Question: Good day,
I have use YOLOv3 model to detect only human objects appear in the scene. Basically, YOLO model tries to detect human objects in each frame, although it seems like tracking since the bounding box is constantly moves.
I am looking for a feasible method to track each detected human objects by assigning an identifier to each of them. (Please see provided image)
Following codes are used to draw a bounding box based on left, top, right, bottom, which imply x, width, y, height. Is that possible for me to assign an identifier to each detected human objects?
E.g. Assign ID_1 to detected "person:0.73", while assign ID_2 to "person:1.00"
Much appreciate your help and time, thank you.
Trying to assign an identifier to each detected person

'''
def drawPred(classId, conf, left, top, right, bottom):
# Draw a bounding box.
cv2.rectangle(resized_frame, (left, top), (right, bottom), (255,0,255), 5)
label = '%.2f' % conf
# Get the label for the class name and its confidence
if classes:
assert(classId < len(classes))
label = '%s:%s' % (classes[classId], label)
#Display the label at the top of the bounding box
labelSize, baseLine = cv2.getTextSize(label, cv2.FONT_HERSHEY_SIMPLEX, 0.5, 1)
top = max(top, labelSize[1]) - 5
cv2.putText(resized_frame, label, (left, top), cv2.FONT_HERSHEY_SIMPLEX, 1, (0,255,255), 2)
'''
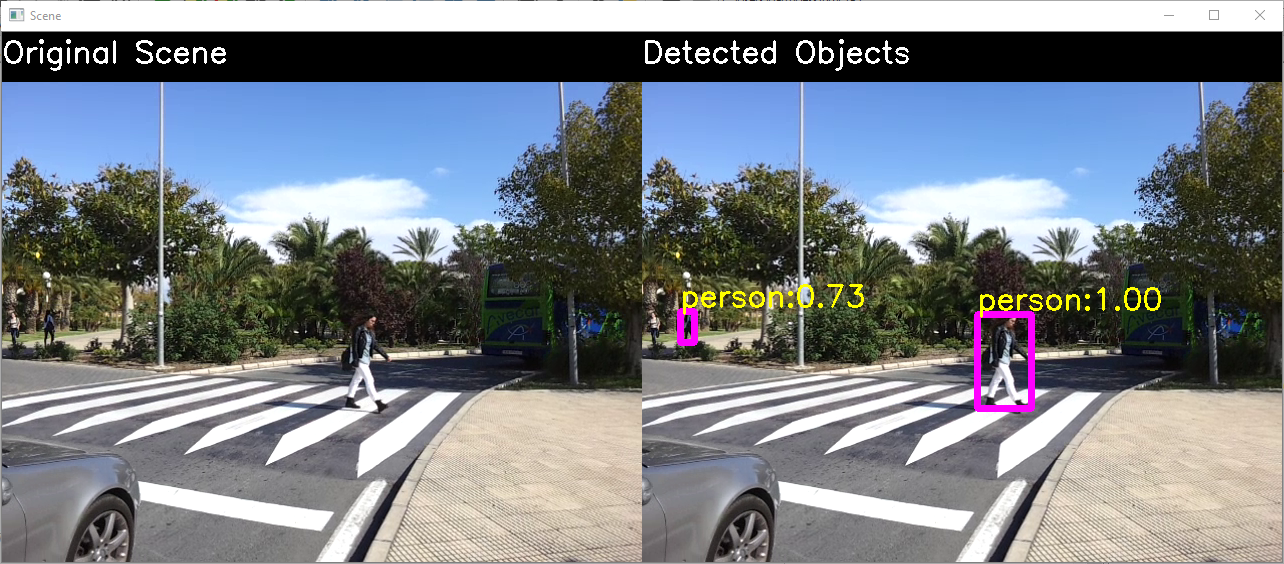
Answer: If C++ implementation is okay, You probably want to use this popular github repository <URL>
If you read the documentation, it has C++ API which you can use darknet as library (so you can use your yolo model) and load it to your C++ program. Take a look at C++ program example that use darknet library here <URL> .
In that C++ code, the author gives 3 option to do object tracking :
1. Track Optical Flow algorithm, but it only works for live detection, not for video. You can use the algorithm by uncomment this line //#define TRACK_OPTFLOW . Take a look at line 508 ~ 522
'''
#ifdef TRACK_OPTFLOW
if (detection_data.new_detection) {
tracker_flow.update_tracking_flow(detection_data.cap_frame, detection_data.result_vec);
while (track_optflow_queue.size() > 0) {
draw_frame = track_optflow_queue.back();
result_vec = tracker_flow.tracking_flow(track_optflow_queue.front(), false);
track_optflow_queue.pop();
}
}
else {
track_optflow_queue.push(cap_frame);
result_vec = tracker_flow.tracking_flow(cap_frame, false);
}
detection_data.new_detection = true; // to correct kalman filter
#endif //TRACK_OPTFLOW
'''
1. Kalman Filter, not really recommended because it's not really accurate, but might work for CCTV or stationary camera. To use kalman filter change this value to true bool const use_kalman_filter = false;. Take a look at line 524 ~ 532
'''
// track ID by using kalman filter
if (use_kalman_filter) {
if (detection_data.new_detection) {
result_vec = track_kalman.correct(result_vec);
}
else {
result_vec = track_kalman.predict();
}
}
'''
1. Custom Object Tracker, I used this custom function and it performs better than kalman filter in my case, it will give you track ID for each object.
'''
// track ID by using custom function
else {
int frame_story = std::max(5, current_fps_cap.load());
result_vec = detector.tracking_id(result_vec, true, frame_story, 40);
}
'''